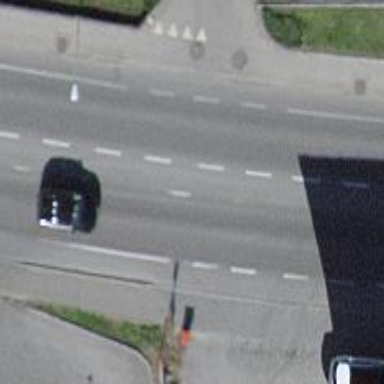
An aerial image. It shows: Advisory cycle lane on primary highway with asphalt surface.